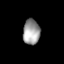
Tissue: skin
Cell type: Epithelial cells
Senescence score: 0.8724
Nuclear area (px): 418
Mean DAPI intensity: 157.591